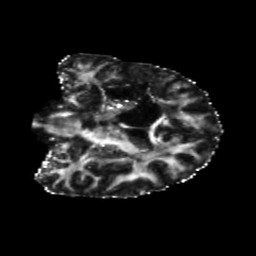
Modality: FA
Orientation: coronal
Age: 44
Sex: female
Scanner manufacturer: siemens
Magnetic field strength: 3 T
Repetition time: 5.25 s
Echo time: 0.08 s